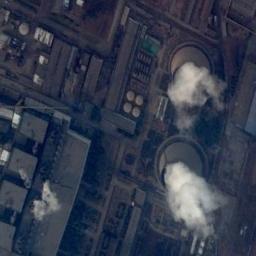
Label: thermal_power_station